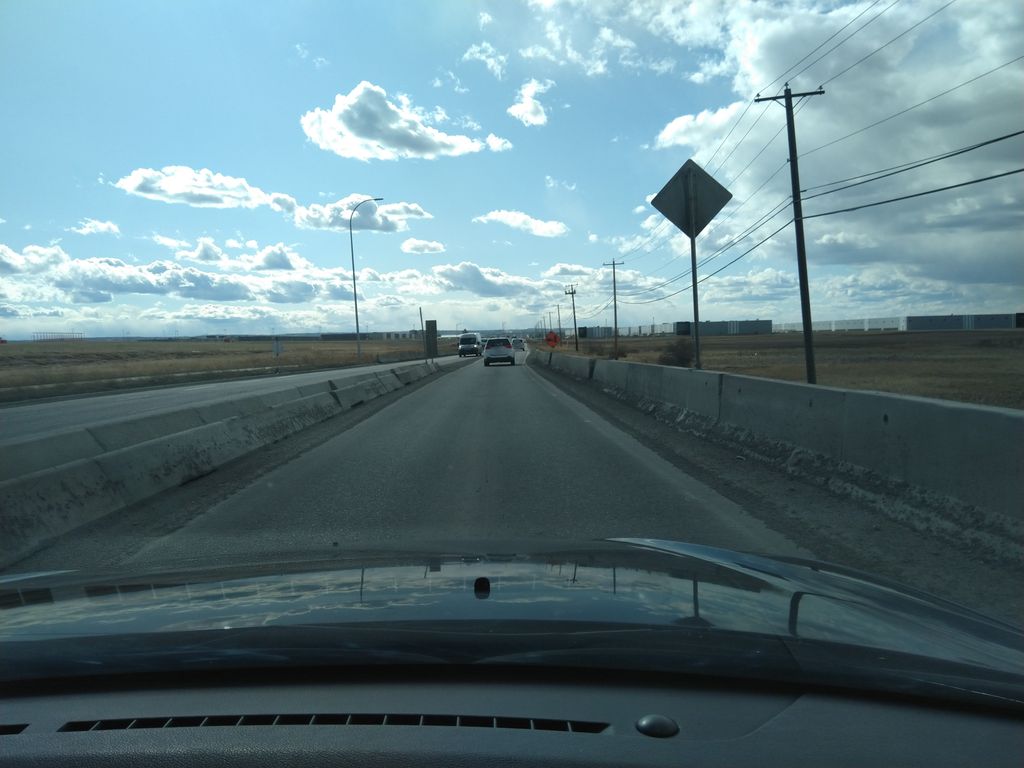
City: calgary